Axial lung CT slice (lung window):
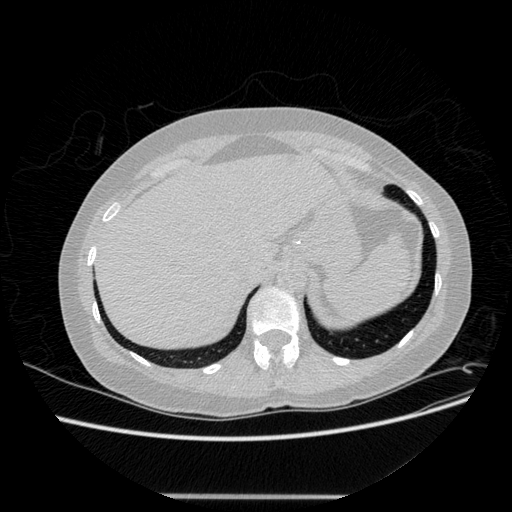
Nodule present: no